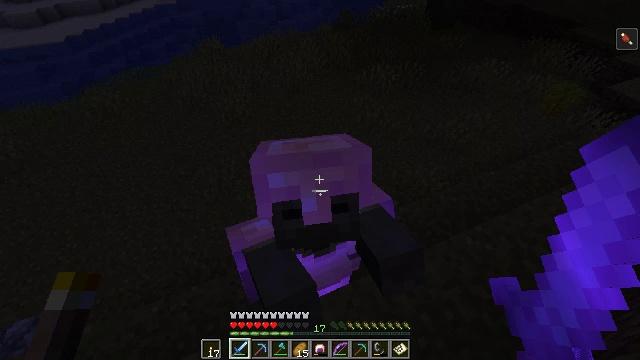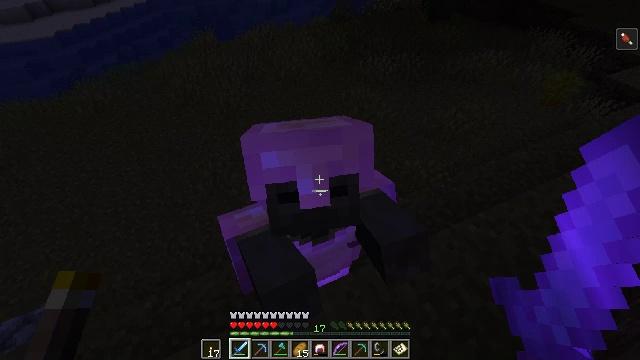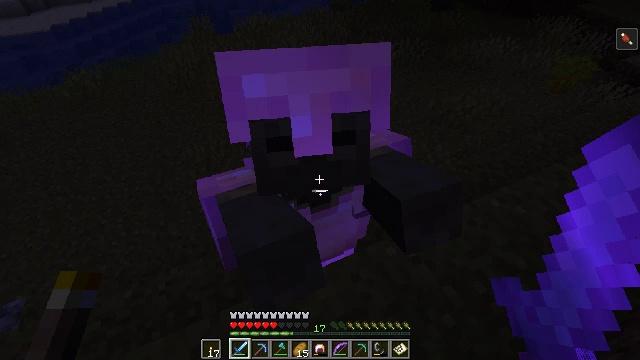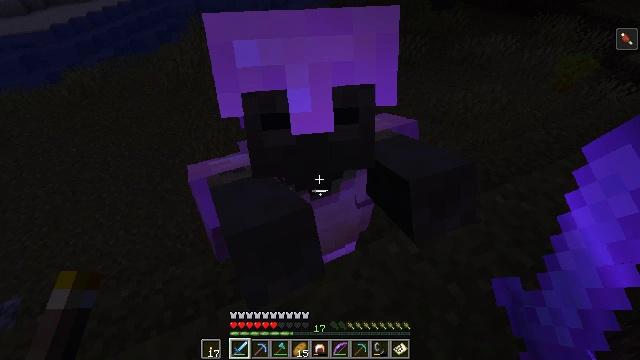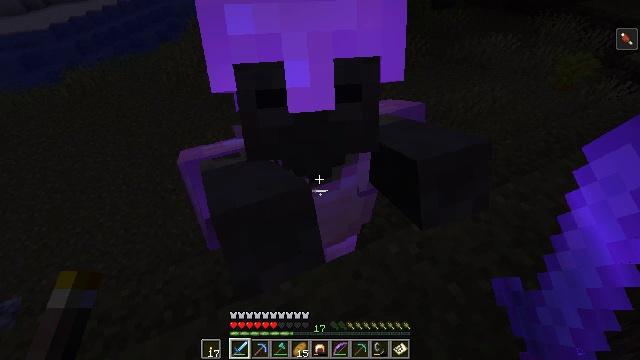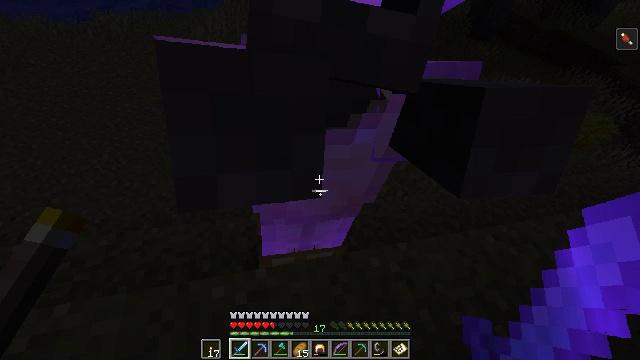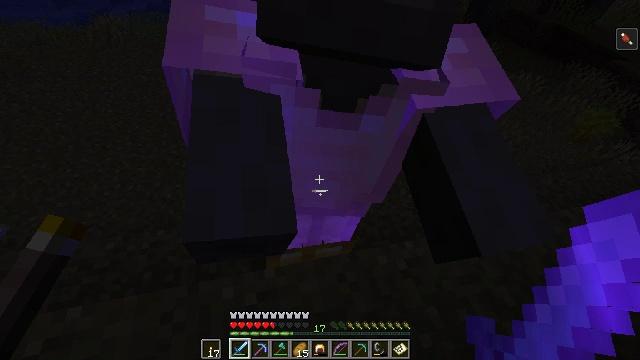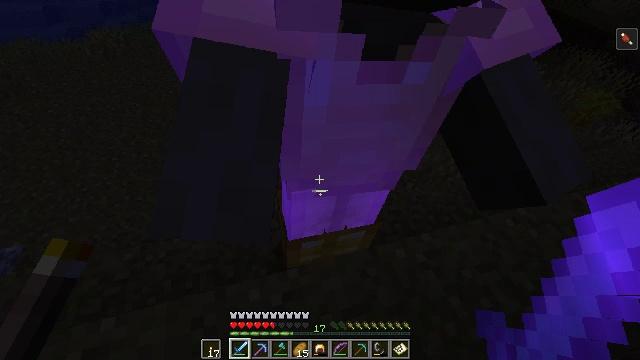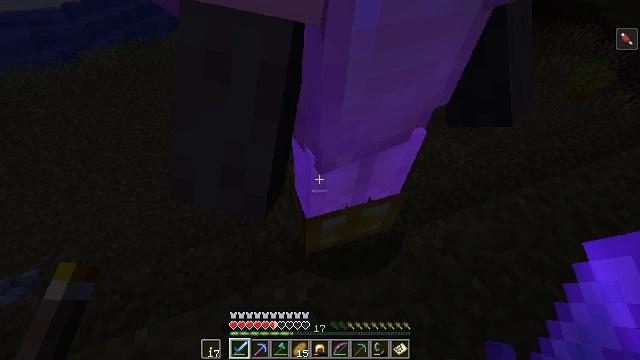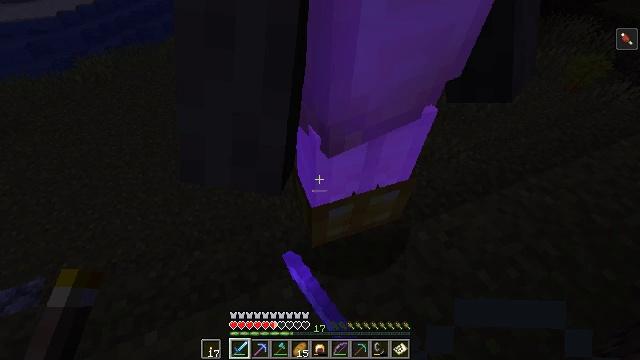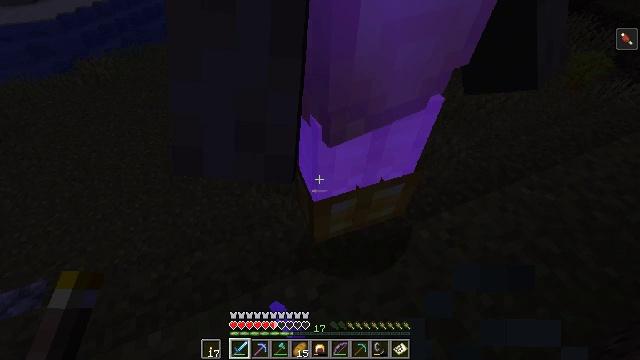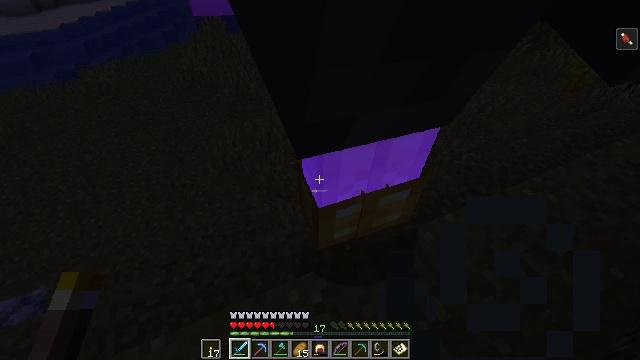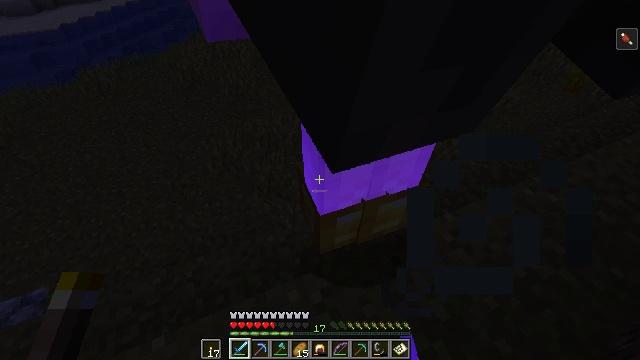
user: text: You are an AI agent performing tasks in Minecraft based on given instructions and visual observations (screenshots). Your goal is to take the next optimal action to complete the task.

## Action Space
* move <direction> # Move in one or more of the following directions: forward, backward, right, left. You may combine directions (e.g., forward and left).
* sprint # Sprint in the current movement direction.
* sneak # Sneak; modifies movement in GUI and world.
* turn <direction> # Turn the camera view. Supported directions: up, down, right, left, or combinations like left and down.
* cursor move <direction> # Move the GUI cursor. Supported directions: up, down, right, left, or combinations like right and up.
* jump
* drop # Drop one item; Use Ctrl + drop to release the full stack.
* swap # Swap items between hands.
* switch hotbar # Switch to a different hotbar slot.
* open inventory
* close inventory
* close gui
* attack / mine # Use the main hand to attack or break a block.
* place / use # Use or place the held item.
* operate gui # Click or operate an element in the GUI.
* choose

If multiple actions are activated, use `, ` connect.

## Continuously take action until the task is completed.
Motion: motion action
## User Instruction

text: Combat the husk.
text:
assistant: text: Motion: attack / mine
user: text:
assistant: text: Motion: attack / mine
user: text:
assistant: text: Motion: attack / mine
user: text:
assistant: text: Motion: attack / mine
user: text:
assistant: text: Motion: attack / mine
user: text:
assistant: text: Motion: attack / mine
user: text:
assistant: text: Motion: no_op
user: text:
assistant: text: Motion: attack / mine
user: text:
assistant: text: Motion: attack / mine
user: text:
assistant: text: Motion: attack / mine
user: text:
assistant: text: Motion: turn up
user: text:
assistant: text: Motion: attack / mine
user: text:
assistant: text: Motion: attack / mine